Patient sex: F
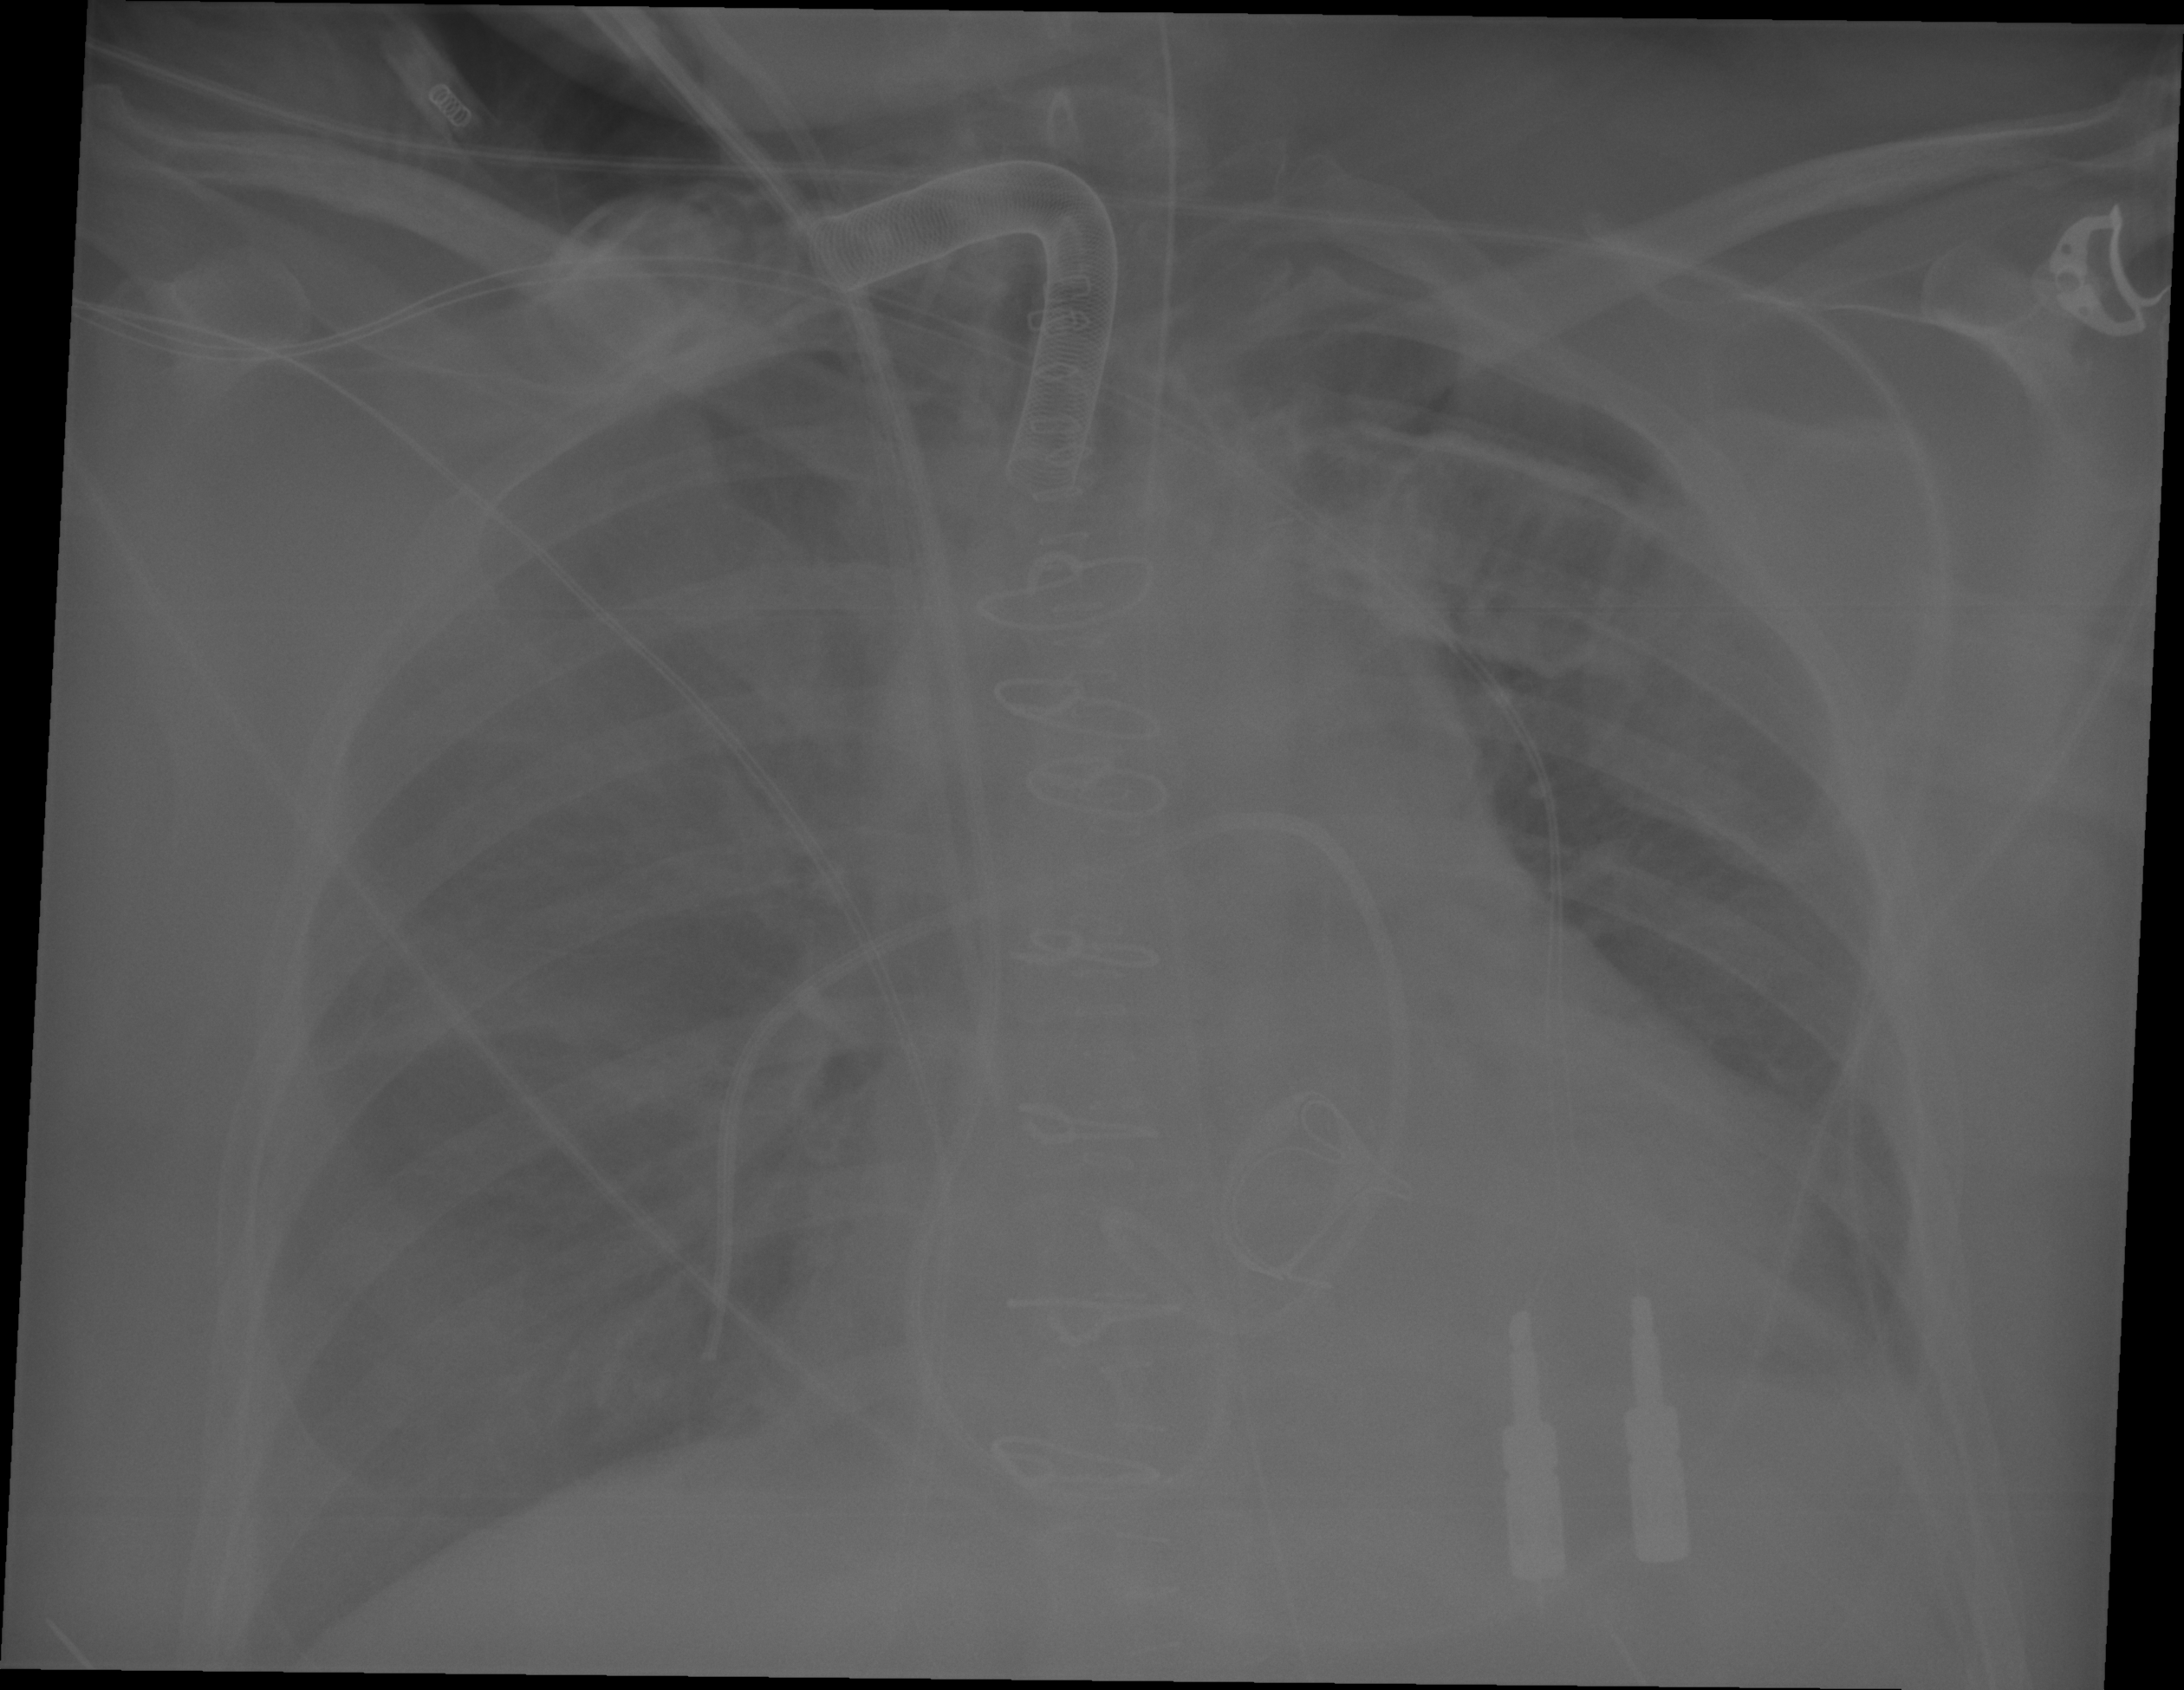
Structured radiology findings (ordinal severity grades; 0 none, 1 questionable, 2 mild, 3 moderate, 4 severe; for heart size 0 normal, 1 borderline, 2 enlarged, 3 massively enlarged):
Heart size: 2
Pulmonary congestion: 2
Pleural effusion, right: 1
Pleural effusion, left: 2
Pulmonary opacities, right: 2
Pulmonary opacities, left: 0
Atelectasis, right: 0
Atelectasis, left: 0